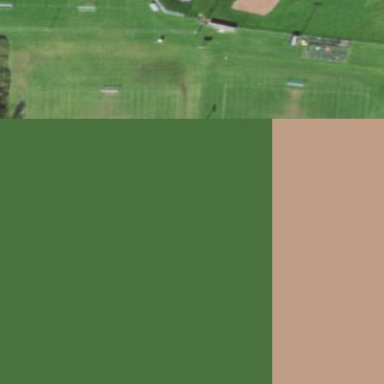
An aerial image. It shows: Multi-sport pitch for leisure activities.